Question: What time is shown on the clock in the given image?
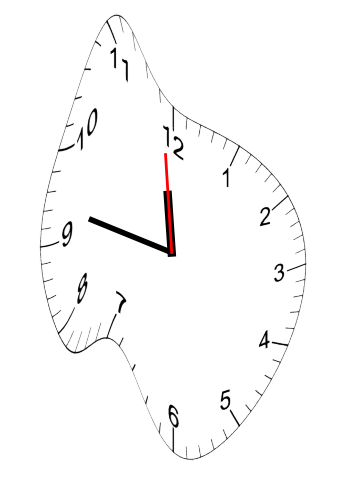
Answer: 11:46:59